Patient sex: M
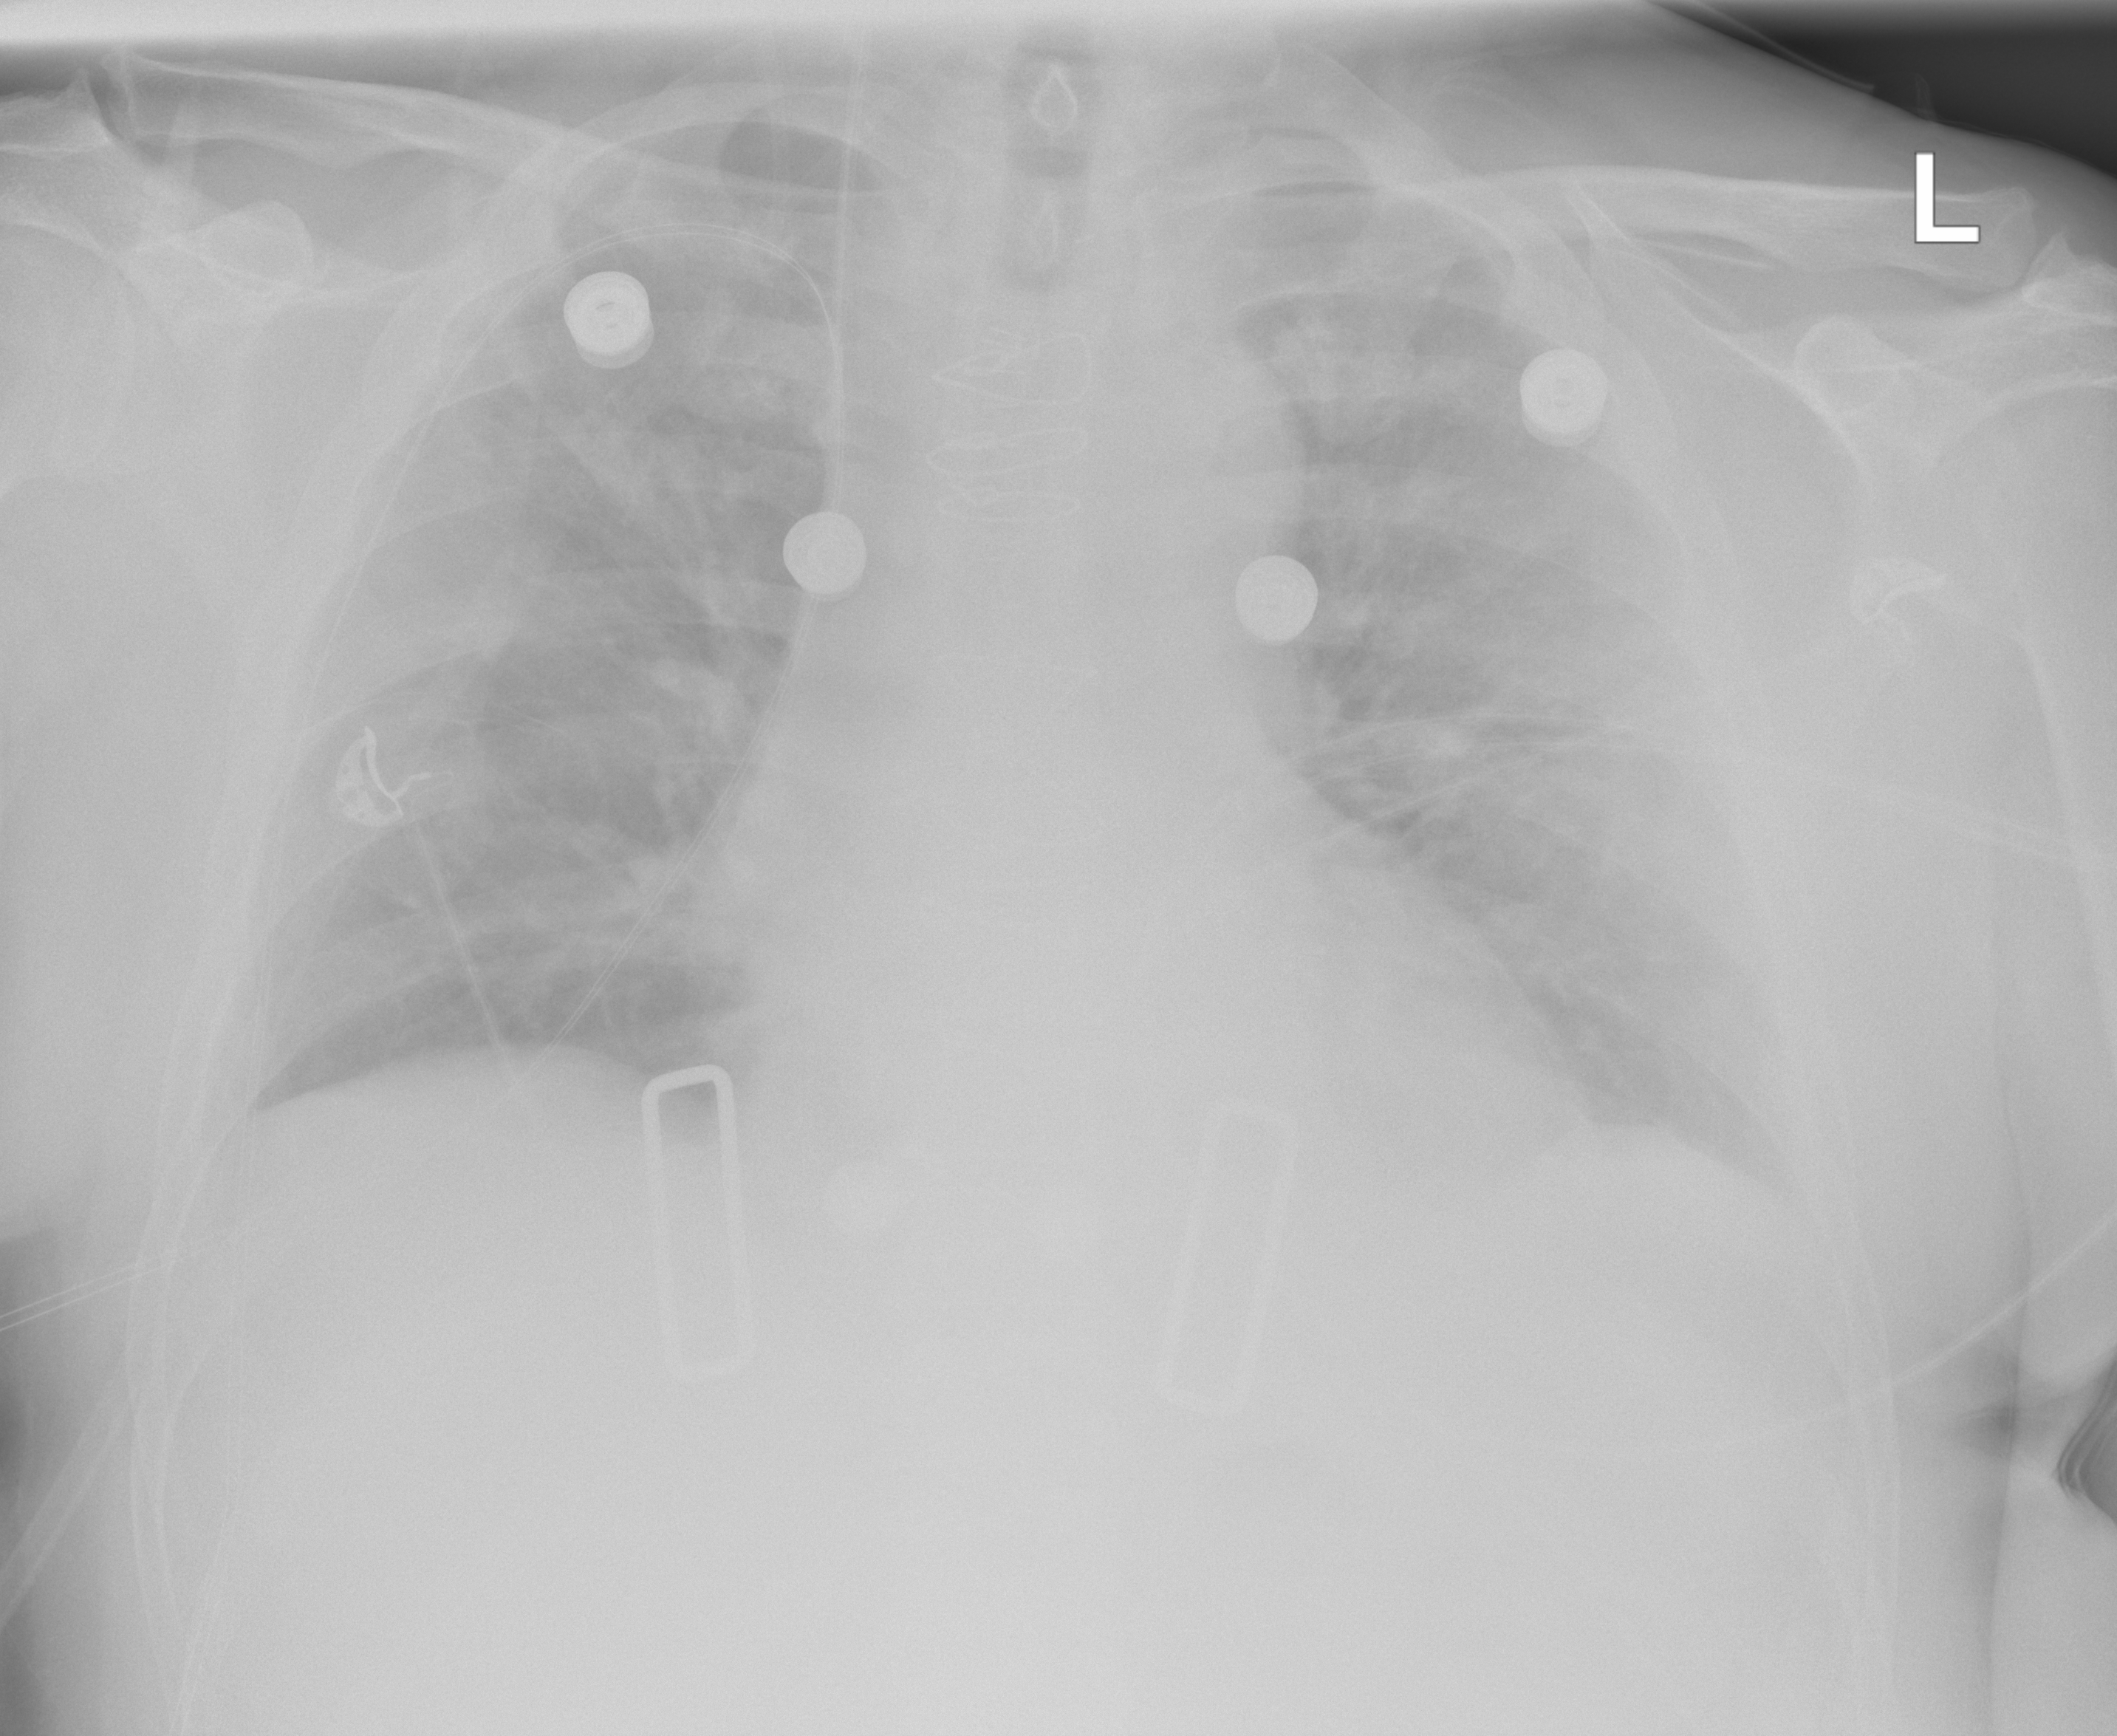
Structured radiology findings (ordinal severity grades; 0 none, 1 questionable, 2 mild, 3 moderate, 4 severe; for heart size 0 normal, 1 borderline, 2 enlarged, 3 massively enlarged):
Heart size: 1
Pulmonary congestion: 2
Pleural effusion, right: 1
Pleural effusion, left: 1
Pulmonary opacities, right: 2
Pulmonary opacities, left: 2
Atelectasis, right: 2
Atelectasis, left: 2